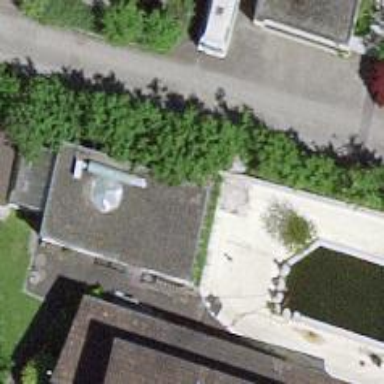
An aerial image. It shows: Swimming pool located in leisure land.